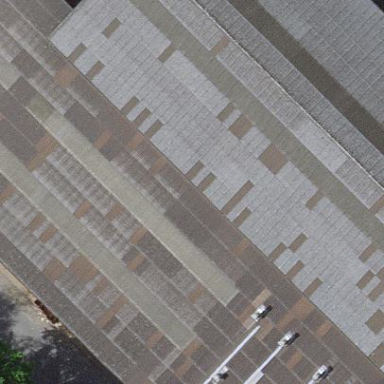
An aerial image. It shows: Warehouse building.